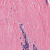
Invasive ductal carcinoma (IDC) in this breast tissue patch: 1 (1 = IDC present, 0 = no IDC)